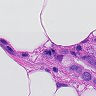
Metastatic tissue present: yes